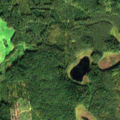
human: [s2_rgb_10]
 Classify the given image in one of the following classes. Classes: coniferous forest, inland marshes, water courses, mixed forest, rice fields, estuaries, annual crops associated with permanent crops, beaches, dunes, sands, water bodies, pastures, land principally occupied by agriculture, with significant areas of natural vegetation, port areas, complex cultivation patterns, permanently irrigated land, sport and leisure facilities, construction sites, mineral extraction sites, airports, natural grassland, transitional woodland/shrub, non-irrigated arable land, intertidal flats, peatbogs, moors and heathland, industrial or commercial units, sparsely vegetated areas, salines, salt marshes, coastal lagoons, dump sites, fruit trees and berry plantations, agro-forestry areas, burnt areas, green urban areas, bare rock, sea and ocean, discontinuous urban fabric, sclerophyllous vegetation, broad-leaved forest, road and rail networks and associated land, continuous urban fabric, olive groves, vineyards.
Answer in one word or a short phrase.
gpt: land principally occupied by agriculture, with significant areas of natural vegetation, coniferous forest, transitional woodland/shrub